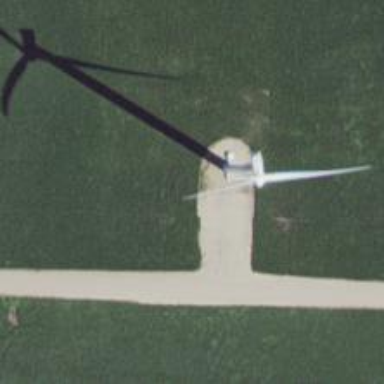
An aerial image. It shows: Wind generator in the form of horizontal axis wind turbine.